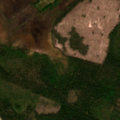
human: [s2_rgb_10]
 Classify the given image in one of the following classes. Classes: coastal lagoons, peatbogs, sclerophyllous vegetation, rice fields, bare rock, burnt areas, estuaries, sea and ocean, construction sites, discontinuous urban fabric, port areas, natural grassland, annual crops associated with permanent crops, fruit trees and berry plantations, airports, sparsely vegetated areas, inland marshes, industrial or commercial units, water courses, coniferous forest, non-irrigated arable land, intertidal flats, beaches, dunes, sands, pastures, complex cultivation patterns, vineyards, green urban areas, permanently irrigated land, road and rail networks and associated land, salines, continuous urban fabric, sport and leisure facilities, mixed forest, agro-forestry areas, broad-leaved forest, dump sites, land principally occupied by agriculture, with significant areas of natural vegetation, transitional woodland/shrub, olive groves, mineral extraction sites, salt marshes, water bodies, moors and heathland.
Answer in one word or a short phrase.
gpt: coniferous forest, mixed forest, transitional woodland/shrub, peatbogs